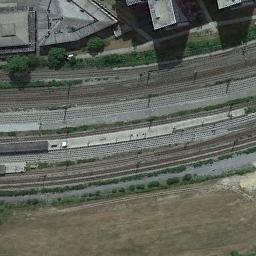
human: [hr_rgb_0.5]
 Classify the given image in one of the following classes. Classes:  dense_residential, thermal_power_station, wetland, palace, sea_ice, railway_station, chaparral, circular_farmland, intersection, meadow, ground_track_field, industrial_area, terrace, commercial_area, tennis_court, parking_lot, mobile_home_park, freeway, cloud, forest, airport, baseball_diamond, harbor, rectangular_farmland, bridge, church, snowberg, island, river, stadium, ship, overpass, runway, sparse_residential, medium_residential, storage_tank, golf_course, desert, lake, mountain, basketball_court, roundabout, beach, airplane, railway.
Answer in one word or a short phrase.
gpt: railway